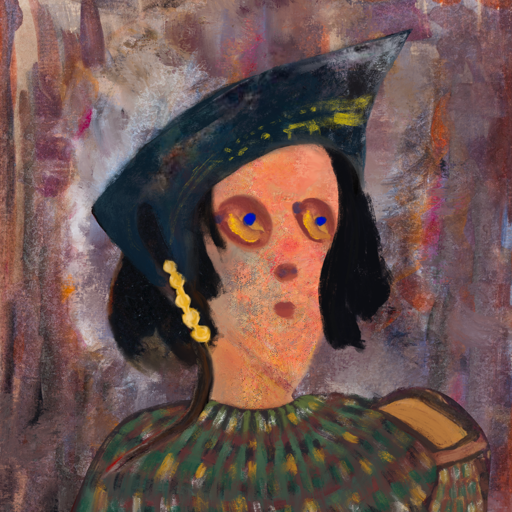
Background: Hypocrite, Head And Neck Side: Irani, Face Side: Mother_And_Son_Son, Bust: After_Raid, Hair Side: Mosgoul, Head Accessory: Irani, Second Necklace: Blank, Necklace: Blank, Baby: Blank